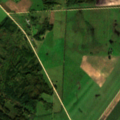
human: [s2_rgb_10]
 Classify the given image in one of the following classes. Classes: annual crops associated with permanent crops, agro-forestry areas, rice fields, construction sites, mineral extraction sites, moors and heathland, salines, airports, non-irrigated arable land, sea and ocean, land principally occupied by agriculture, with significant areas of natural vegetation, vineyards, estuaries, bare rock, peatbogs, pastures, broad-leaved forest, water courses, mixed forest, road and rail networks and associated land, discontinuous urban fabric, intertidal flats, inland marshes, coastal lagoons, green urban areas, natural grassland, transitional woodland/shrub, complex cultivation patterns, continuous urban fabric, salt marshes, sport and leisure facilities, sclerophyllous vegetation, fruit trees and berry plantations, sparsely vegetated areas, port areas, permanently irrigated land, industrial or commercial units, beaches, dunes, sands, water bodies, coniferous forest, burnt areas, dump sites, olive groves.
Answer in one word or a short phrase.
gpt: non-irrigated arable land, complex cultivation patterns, transitional woodland/shrub